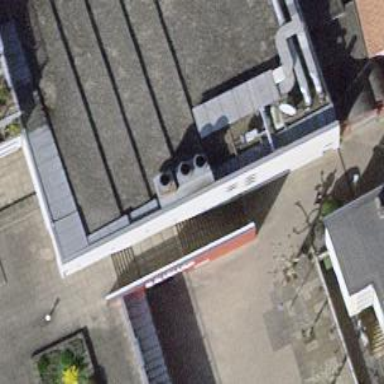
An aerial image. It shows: Concrete steps.